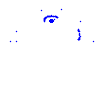
Particle: electron